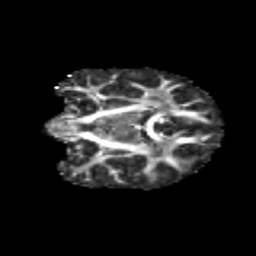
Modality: FA
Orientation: coronal
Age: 11
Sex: female
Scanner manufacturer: siemens
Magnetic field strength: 3 T
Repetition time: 3.8 s
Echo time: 0.07 s